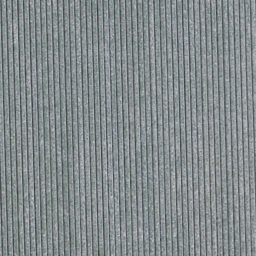
Label: agricultural